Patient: sex M, age 26
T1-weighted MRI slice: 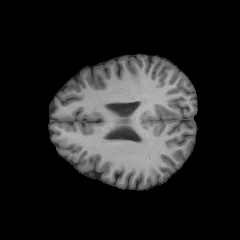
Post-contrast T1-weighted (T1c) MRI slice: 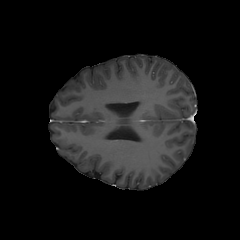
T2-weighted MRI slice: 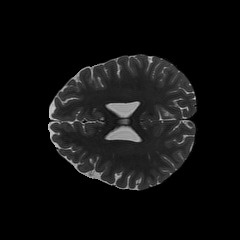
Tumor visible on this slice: no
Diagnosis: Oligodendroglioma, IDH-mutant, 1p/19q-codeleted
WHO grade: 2